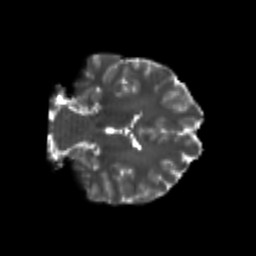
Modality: T2w
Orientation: coronal
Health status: healthy
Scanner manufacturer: philips
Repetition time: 7.393 s
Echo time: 0.08599 s